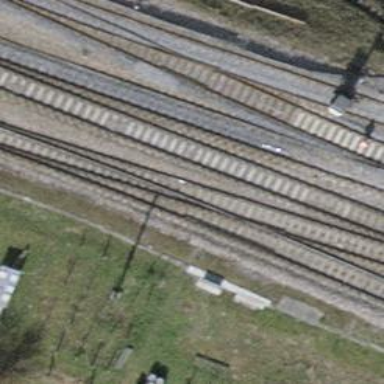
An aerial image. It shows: Single railway track with electrification through contact line.